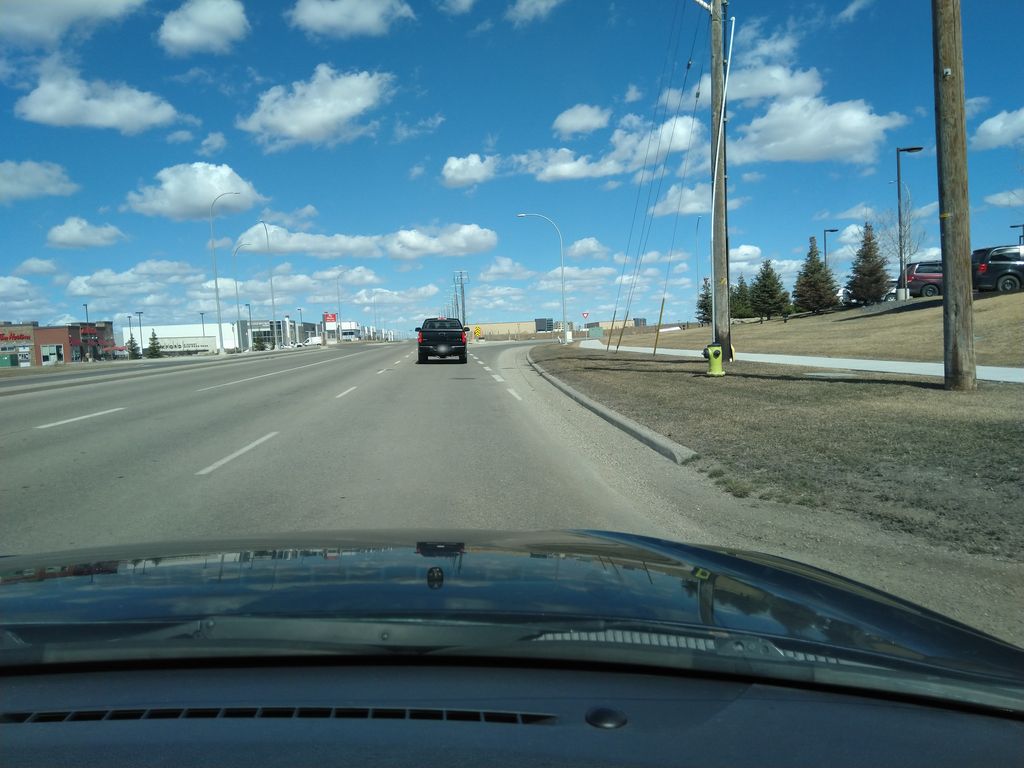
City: calgary